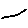
Label: line